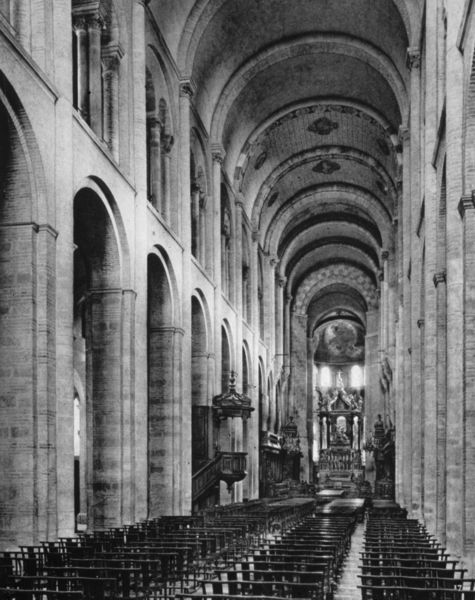
Titel: St. Sernin (Mittelschiff)
Standort: Toulouse
Institution: St. Sernin
Schlagwörter: kämpfer, schatten, fenster, grau, holz, licht, pfeiler, raum, schwarz, stühle, säulen, weiss, blick, architektur, barock, stein, steine, innenraum, kirche, schlank, decke, gotik, schiff, ruhe, sitze, bogen, leer, mauer, empore, saal, rundbogen, joche, gestühl, innenansicht, foto, fotografie, bögen, gang, arkade, gewölbe, dom, mauerwerk, schwarz-weiss, altar, arkaden, bänke, hauptschiff, hochaltar, inneres, kapitelle, kathedrale, langhaus, kapitell, photo, reihen, kirchenbank, kirchenschiff, mittelschiff, orgel, quader, dienste, gotisch, kanzel, obergaden, obergarden, seitenschiff, wandaufriss, jesus, mittelalter, apsis, rundbögen, romanik, chor, kanneluren, sakral, sakralbau, osten, tonne, basilika, bauwerk, petersdom, tonnengewölbe, romanisch, steinquader, gesimse, längsschiff, sitzbänke, biforium, tabernakel, ausstattung, schalldeckel, gurte, seitenaltäre, gurtbogen, gurtbögen, holzbänke, chorgestühl, stuhlreihen, altr, emporenzone, altargang, bestuhlt, bänkr, kantenprofil, pfeilerbasilika, säulenbögen, triumpbigen, wandaufbau, rsdom, rundtonne, kanzelö